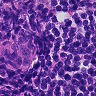
Metastatic tissue present: no